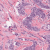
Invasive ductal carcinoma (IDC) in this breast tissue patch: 1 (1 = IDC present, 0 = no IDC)